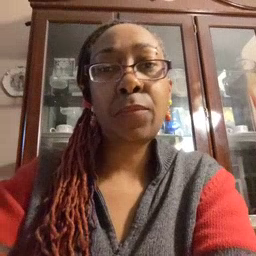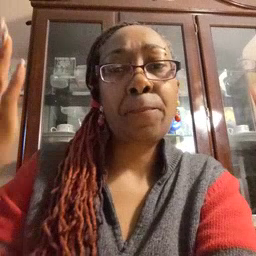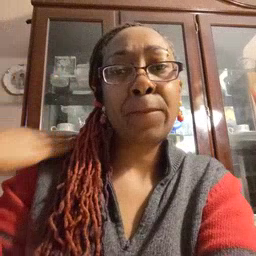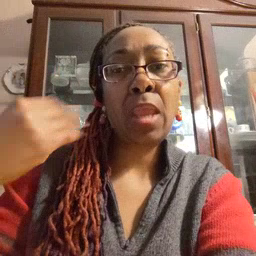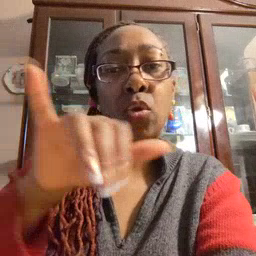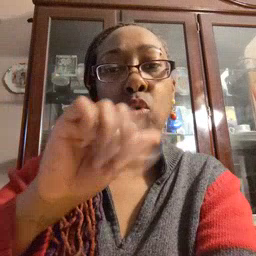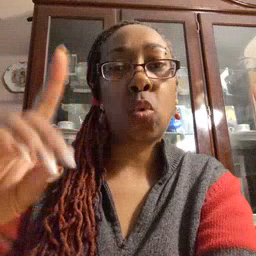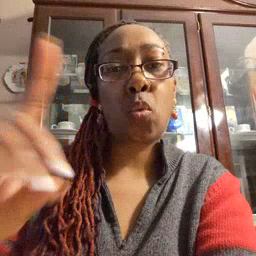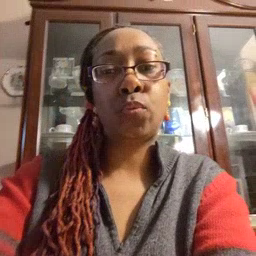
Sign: backyard